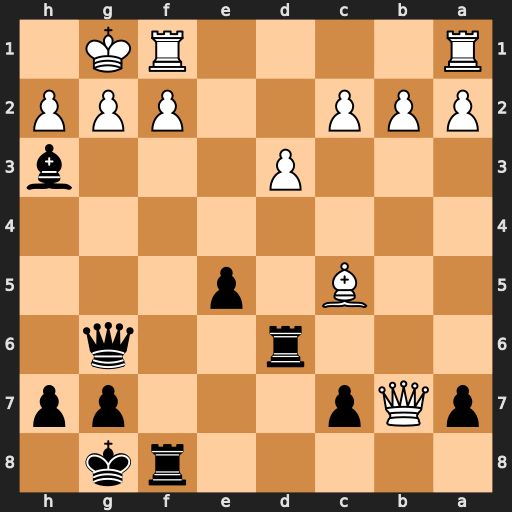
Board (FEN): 5rk1/pQp3pp/3r2q1/2B1p3/8/3P3b/PPP2PPP/R4RK1
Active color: b
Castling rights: -
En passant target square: -
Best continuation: Rc6 Qb3+ Kh8 Qd5 Rxc5